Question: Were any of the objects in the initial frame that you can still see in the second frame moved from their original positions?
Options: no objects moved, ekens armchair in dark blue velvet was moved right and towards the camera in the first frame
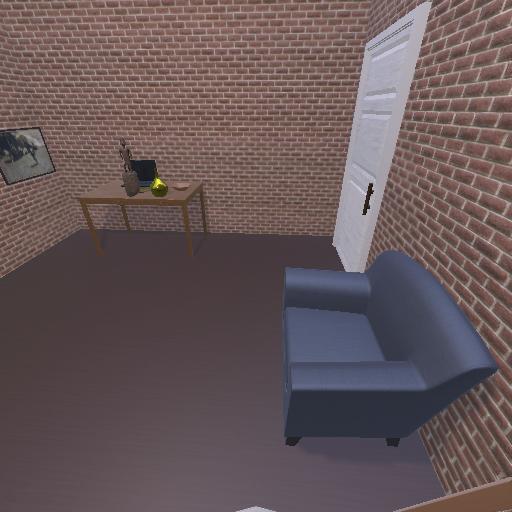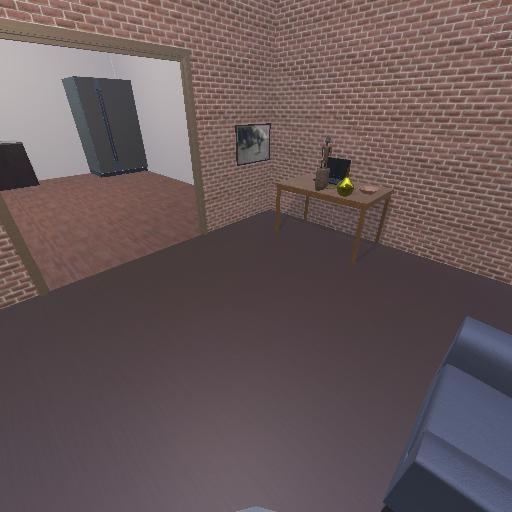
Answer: no objects moved